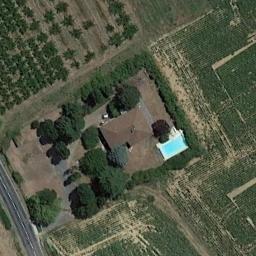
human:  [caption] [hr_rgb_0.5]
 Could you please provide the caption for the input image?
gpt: In a sparse residential area there is a gray house and a swimming pool, And many green trees .

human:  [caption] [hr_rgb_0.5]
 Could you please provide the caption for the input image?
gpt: There are several houses on the grass, And behind them are lush woods .

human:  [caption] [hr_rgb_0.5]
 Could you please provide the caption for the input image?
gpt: The sparse residential is on the grass next to the farmland and some trees .

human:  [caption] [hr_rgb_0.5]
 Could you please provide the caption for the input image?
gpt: The sparse residential  is surrounded by trees .

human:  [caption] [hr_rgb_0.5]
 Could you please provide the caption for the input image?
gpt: A sparse residential area with a brown building and a swimming pool on the green meadow .